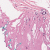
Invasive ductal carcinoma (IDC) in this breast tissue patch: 0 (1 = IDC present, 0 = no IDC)